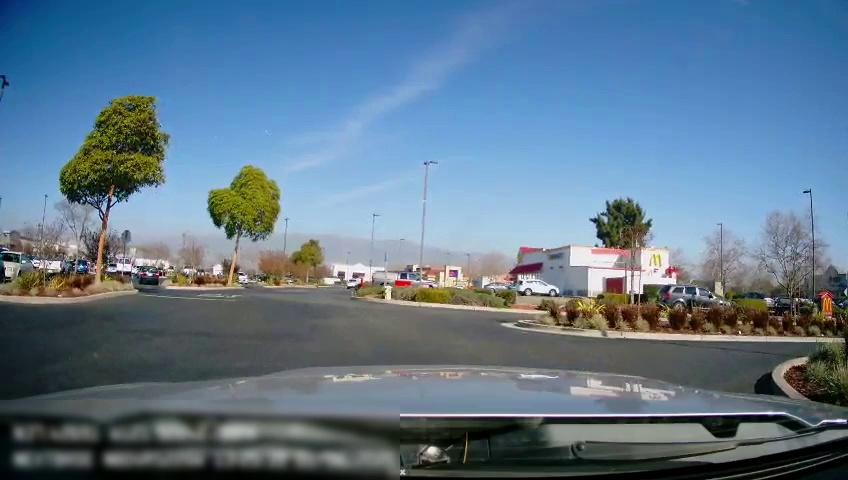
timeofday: Day
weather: Sunny
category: Drivable Space
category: Vehicles | SUV
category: Vehicles | Truck
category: Vehicles | Car
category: Vehicles | SUV
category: Vehicles | Car
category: Vehicles | SUV
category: Vehicles | Van
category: Vehicles | Car
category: Vehicles | Truck
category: Vehicles | Car
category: Vehicles | SUV
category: Vehicles | Car
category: Vehicles | SUV